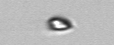
Label: nanoplankton_mix